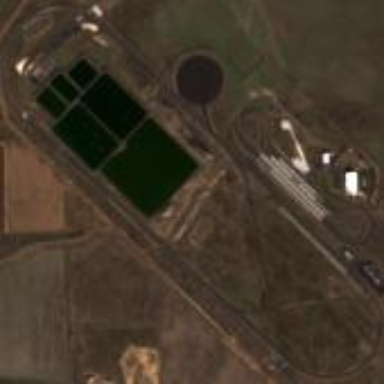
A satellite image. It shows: Motor sport raceway.